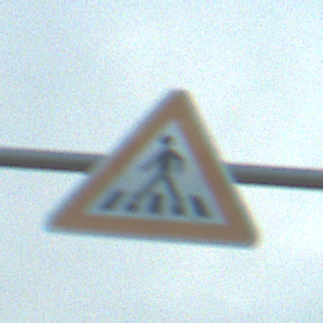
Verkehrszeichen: FussgaengerueberwegRechts
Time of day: SunriseSunset
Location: Outdoor (Nature)
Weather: PartlyCloudy
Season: NotSpecified
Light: Natural